Interaction volume radius: 10 \u00c5
Interaction volume height: 15 \u00c5
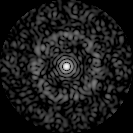
Disorder parameter: 0.8363